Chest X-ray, PA view. Patient: 22 years old, sex F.
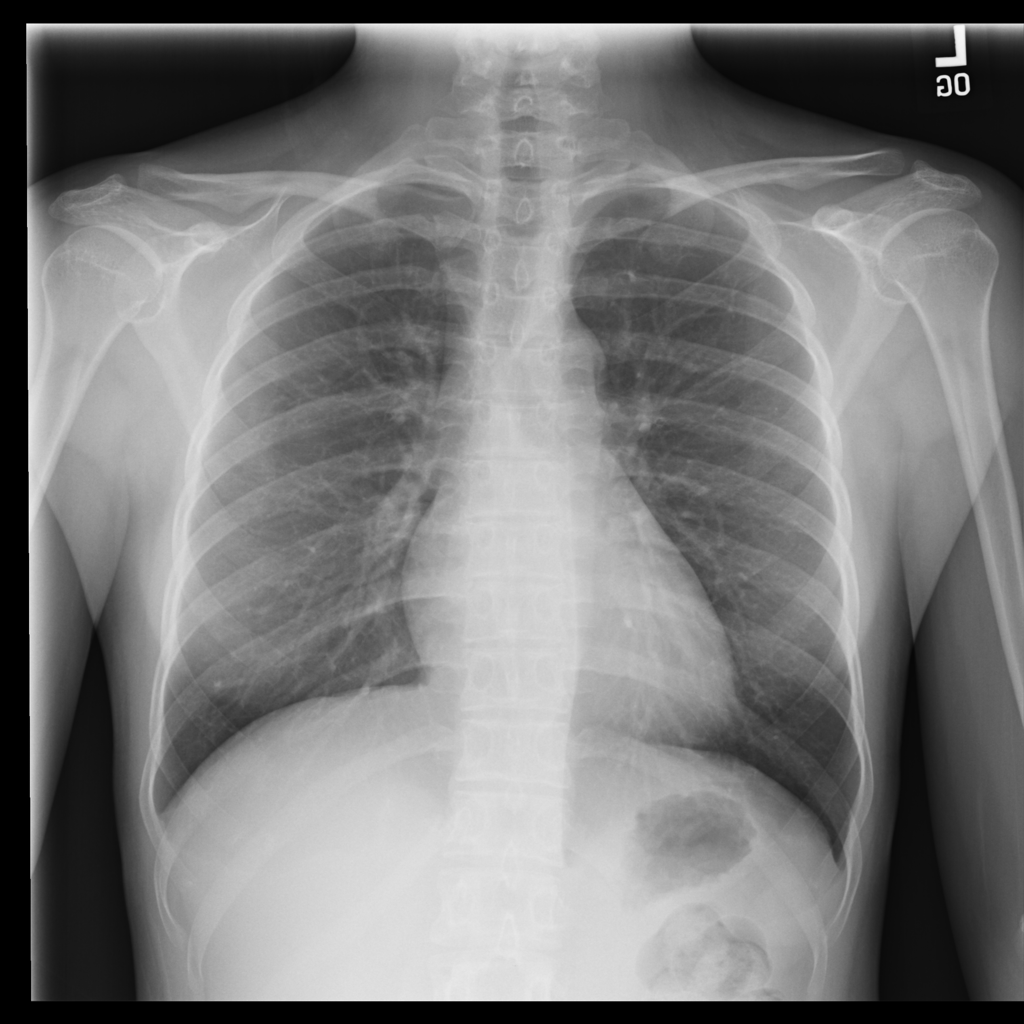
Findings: No Finding